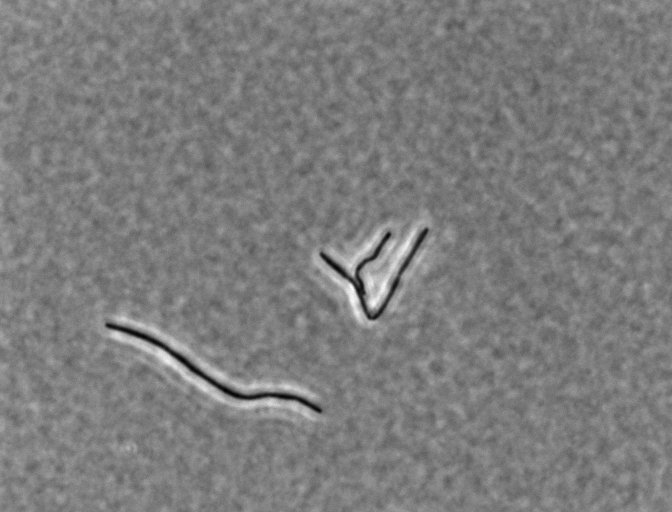
Bacillus subtilis